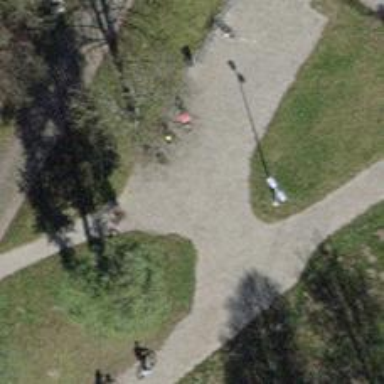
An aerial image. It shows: Footway made of paving stones.